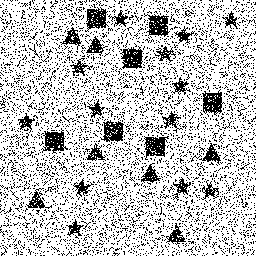
Squares: 7
Triangles: 7
Stars: 13
Total shapes: 27